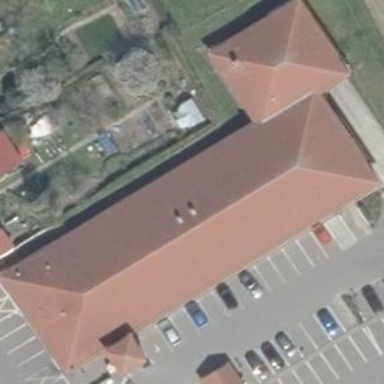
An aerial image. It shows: Retail building.